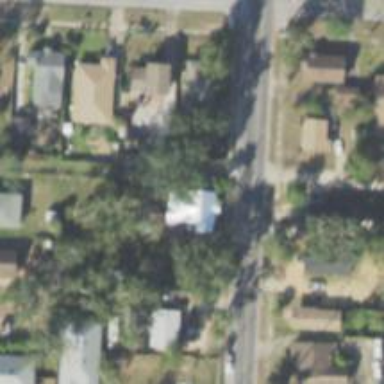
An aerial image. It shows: Residential area composed of single-family homes.